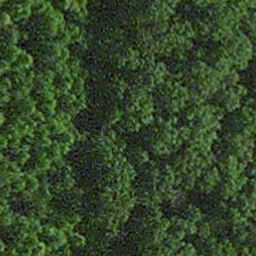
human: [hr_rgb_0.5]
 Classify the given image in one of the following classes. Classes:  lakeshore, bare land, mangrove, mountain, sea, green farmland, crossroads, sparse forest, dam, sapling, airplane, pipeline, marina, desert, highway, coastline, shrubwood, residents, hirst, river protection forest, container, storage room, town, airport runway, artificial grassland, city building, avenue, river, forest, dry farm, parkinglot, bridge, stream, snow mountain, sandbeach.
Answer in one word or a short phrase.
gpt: forest